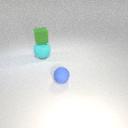
small blue rubber sphere to the right of large cyan rubber sphere